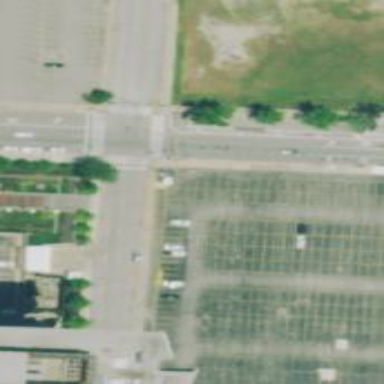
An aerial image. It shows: Pedestrian road.